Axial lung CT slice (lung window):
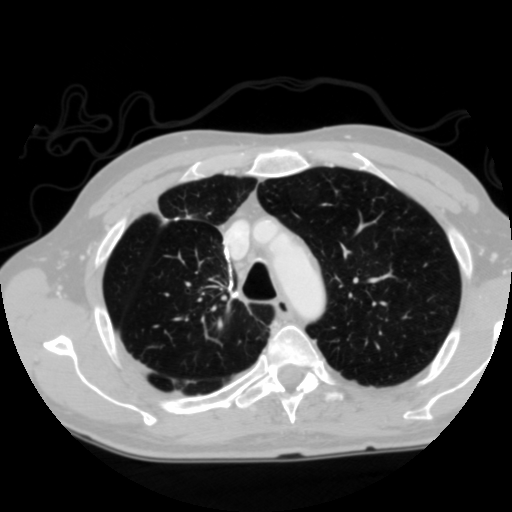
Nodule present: no